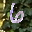
Label: 6